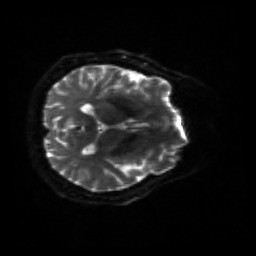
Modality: sbref
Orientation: axial
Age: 56
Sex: male
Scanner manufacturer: siemens
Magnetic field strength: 3 T
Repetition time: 4.71 s
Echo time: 0.0906 s